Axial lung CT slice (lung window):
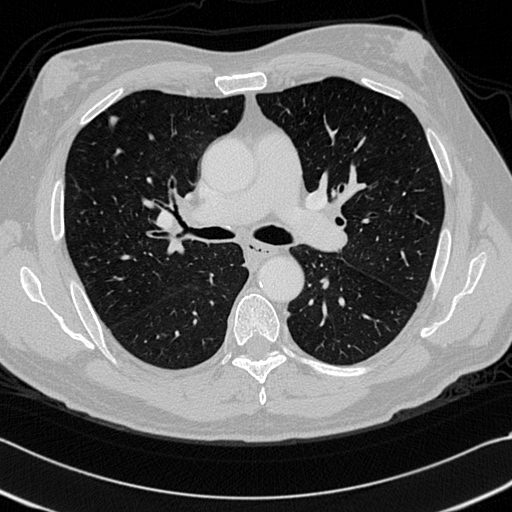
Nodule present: yes
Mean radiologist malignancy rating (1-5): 2.5